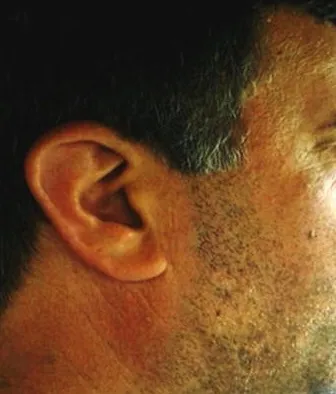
The photographs the patient before treatment pazopanib.
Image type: medical_photograph (skin_photograph)